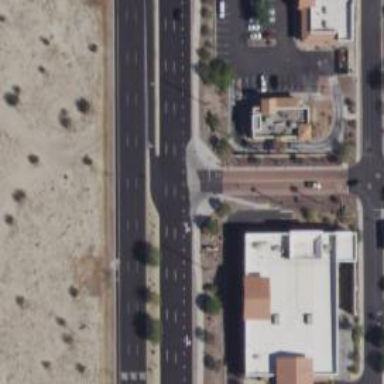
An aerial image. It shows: Footway with asphalt surface and crossing.